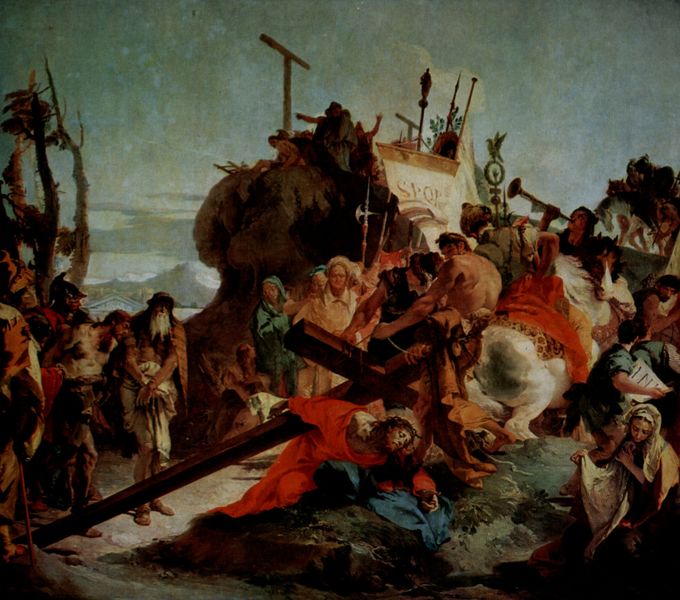
Titel: Kreuzweg Christi, Aufstieg zum Kalvarienberg
Künstler: Giovanni Battista Tiepolo
Standort: Venezia
Institution: Sant'Alvise
Schlagwörter: berg, blau, dunkel, gemälde, gott, himmel, mann, schatten, weiß, wolken, bäume, frauen, gelb, grün, komposition, landschaft, menschen, abend, bewegung, braun, frau, grau, holz, licht, männer, rot, tuch, weg, wolke, leute, malerei, menge, alt, bart, bibel, hinrichtung, neues testament, tod, tot, tragen, trauer, horn, öl, ferne, hügel, gewand, gewänder, personen, kontrast, anhöhe, pferd, reiter, chaos, fesseln, fahne, last, berge, fels, gipfel, farbe, figuren, angst, banner, schlacht, blue, crowd, crown, historienbild, men, oil, people, priest, red, religious, soldaten, soldier, soldiers, sword, white, women, black, dark, figurative, figures, green, old, painting, robe, woman, wooden, liegend, fallen, greis, kreuz, religion, militär, waffen, soldat, furcht, peitsche, schimmel, rom, römer, sad, ende, christus, jesus, kreuzigung, hilfe, leid, leiden, angel, classical, cloud, clouds, gefangene, horses, man, mass, masses, rock, rocks, roman, sky, tree, mittelalter, fall, sturz, hill, landscape, mountain, mountains, ship, water, roof, trees, diagonale, death, poussin, lanzen, prozession, baroque, löwe, heilige, speere, path, road, fanfare, jünger, posaune, maria, magdalena, schmerzen, hinfallen, heiland, jerusalem, veronika, beard, blasen, christentum, dornenkrone, cross, falling, shipwreck, calvary, christi, crucifixion, mary magdalene, scene, outside, person, kreuzgang, spectator, sound, rome, temple, spqr, trompete, walk, standarten, art, senat, juden, golgotha, schächer, cloth, horse, tiepolo, apostel, god, figurengruppe, christ, crucifix, jews, passion, golgatha, lamb, vera icon, schweißtuch, kreuzweg, trompeter, carry, carrying, christian, kreuztragung, leidensweg, chrsitus, joseph, mary, schergen, christianity, clothing, verurteilter, legion, bible, titian, kreuzigen, biblical, lord, zusammenbruch, dagger, violence, muscle, delacroix?, spears, trumpet, station, angle, via dolorosa, heavy, veil, cruxifix, vision, words, verurteilte, pain, crucifiction, crucify, cruzification, weapon, golgata, crucification, suffering, halo, romans, sign, blood, catholic, cloister, crosses, crown of thorns, deluge, dronenkrone, dying, figural, gethsemane, iconography, magdalen, mount, neues testamend, religian, röm, sacrifice, spear, spop, standard, stations, testament, thieves, thorns, under, veronica, wound, gefesselte, divine, virgin mary, sorrow, jesus christ, resurrection, kreuztrafung, axe, corss, beating, inri, weak, pilate, mary magdalen, croos, persecution, savior, son of god, thrumpet, sureal, thorn, die, fell, israel, mart, simon, krezigung der christi, iesus, ostern, christians, marter, golgothar, mitleid, trompet, onlooker, good friday, son of man, axes, spor, witness, cross crusifixion, standards, herald, gospels, bugle, pontius, lamb of god, palestina, crudified, cruxifixction